Interaction volume radius: 10 \u00c5
Interaction volume height: 20 \u00c5
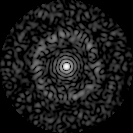
Disorder parameter: 0.8191